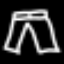
Label: pants